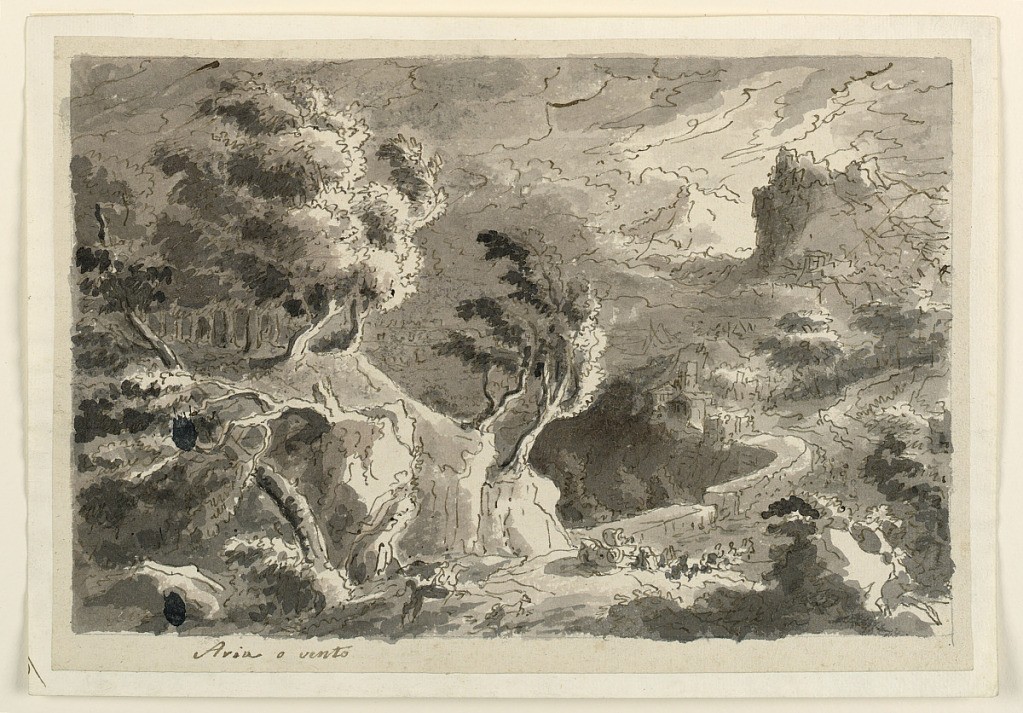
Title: Stage Design, Landscape in Hills
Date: early 19th century
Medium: Pen and ink, brush and wash on paper
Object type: Drawing
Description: Horizontal rectangle. Road winding between hills with ragged trees, houses in background, carriage in foreground. Stormy atmosphere.